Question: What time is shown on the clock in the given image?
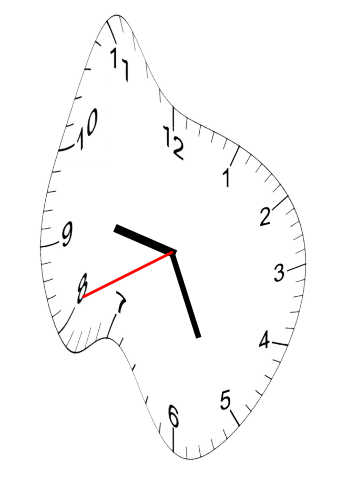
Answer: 09:25:41